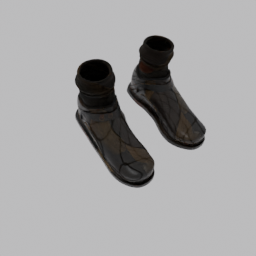
Label: people